Question: I'm looking for a system-wide graphic that (I think) is in android.R.drawable. I am looking for this one:

I realize that graphics differ between systems, however I am fairy sure that it is system wide because I have seen it in multiple programs.
I want to use the one Android provides so that my app looks good no matter what phone it runs on. Does anyone know where I can find that image to use in my program?
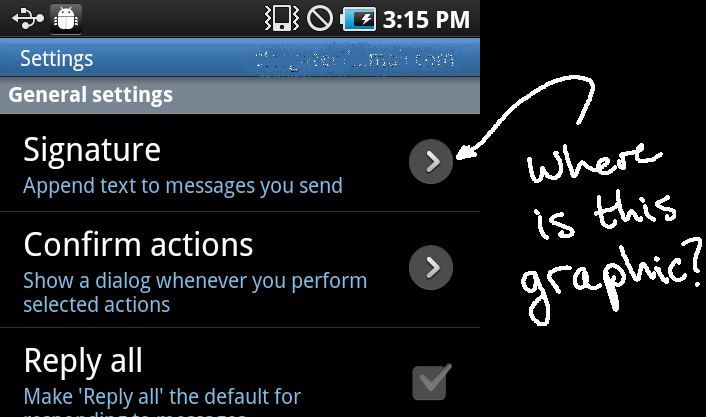
Answer: Taking a look at <URL>, it seems it might be 'expander_ic_minimized.9'